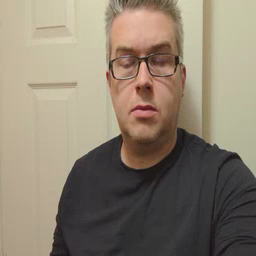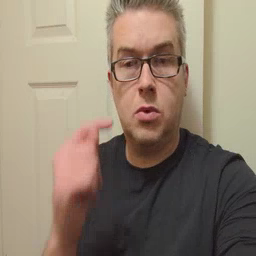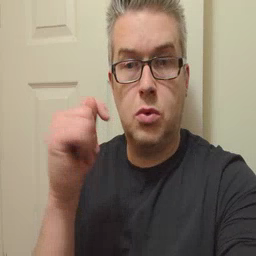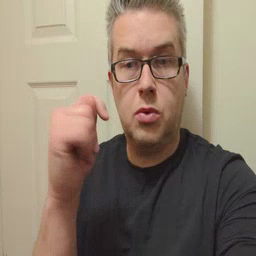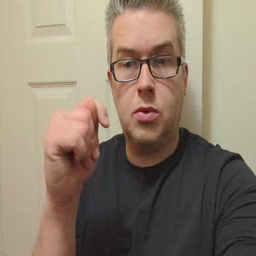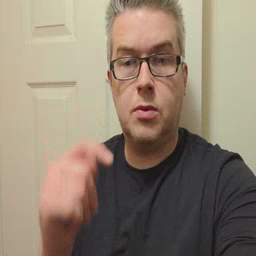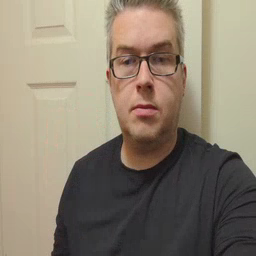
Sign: toy